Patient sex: M
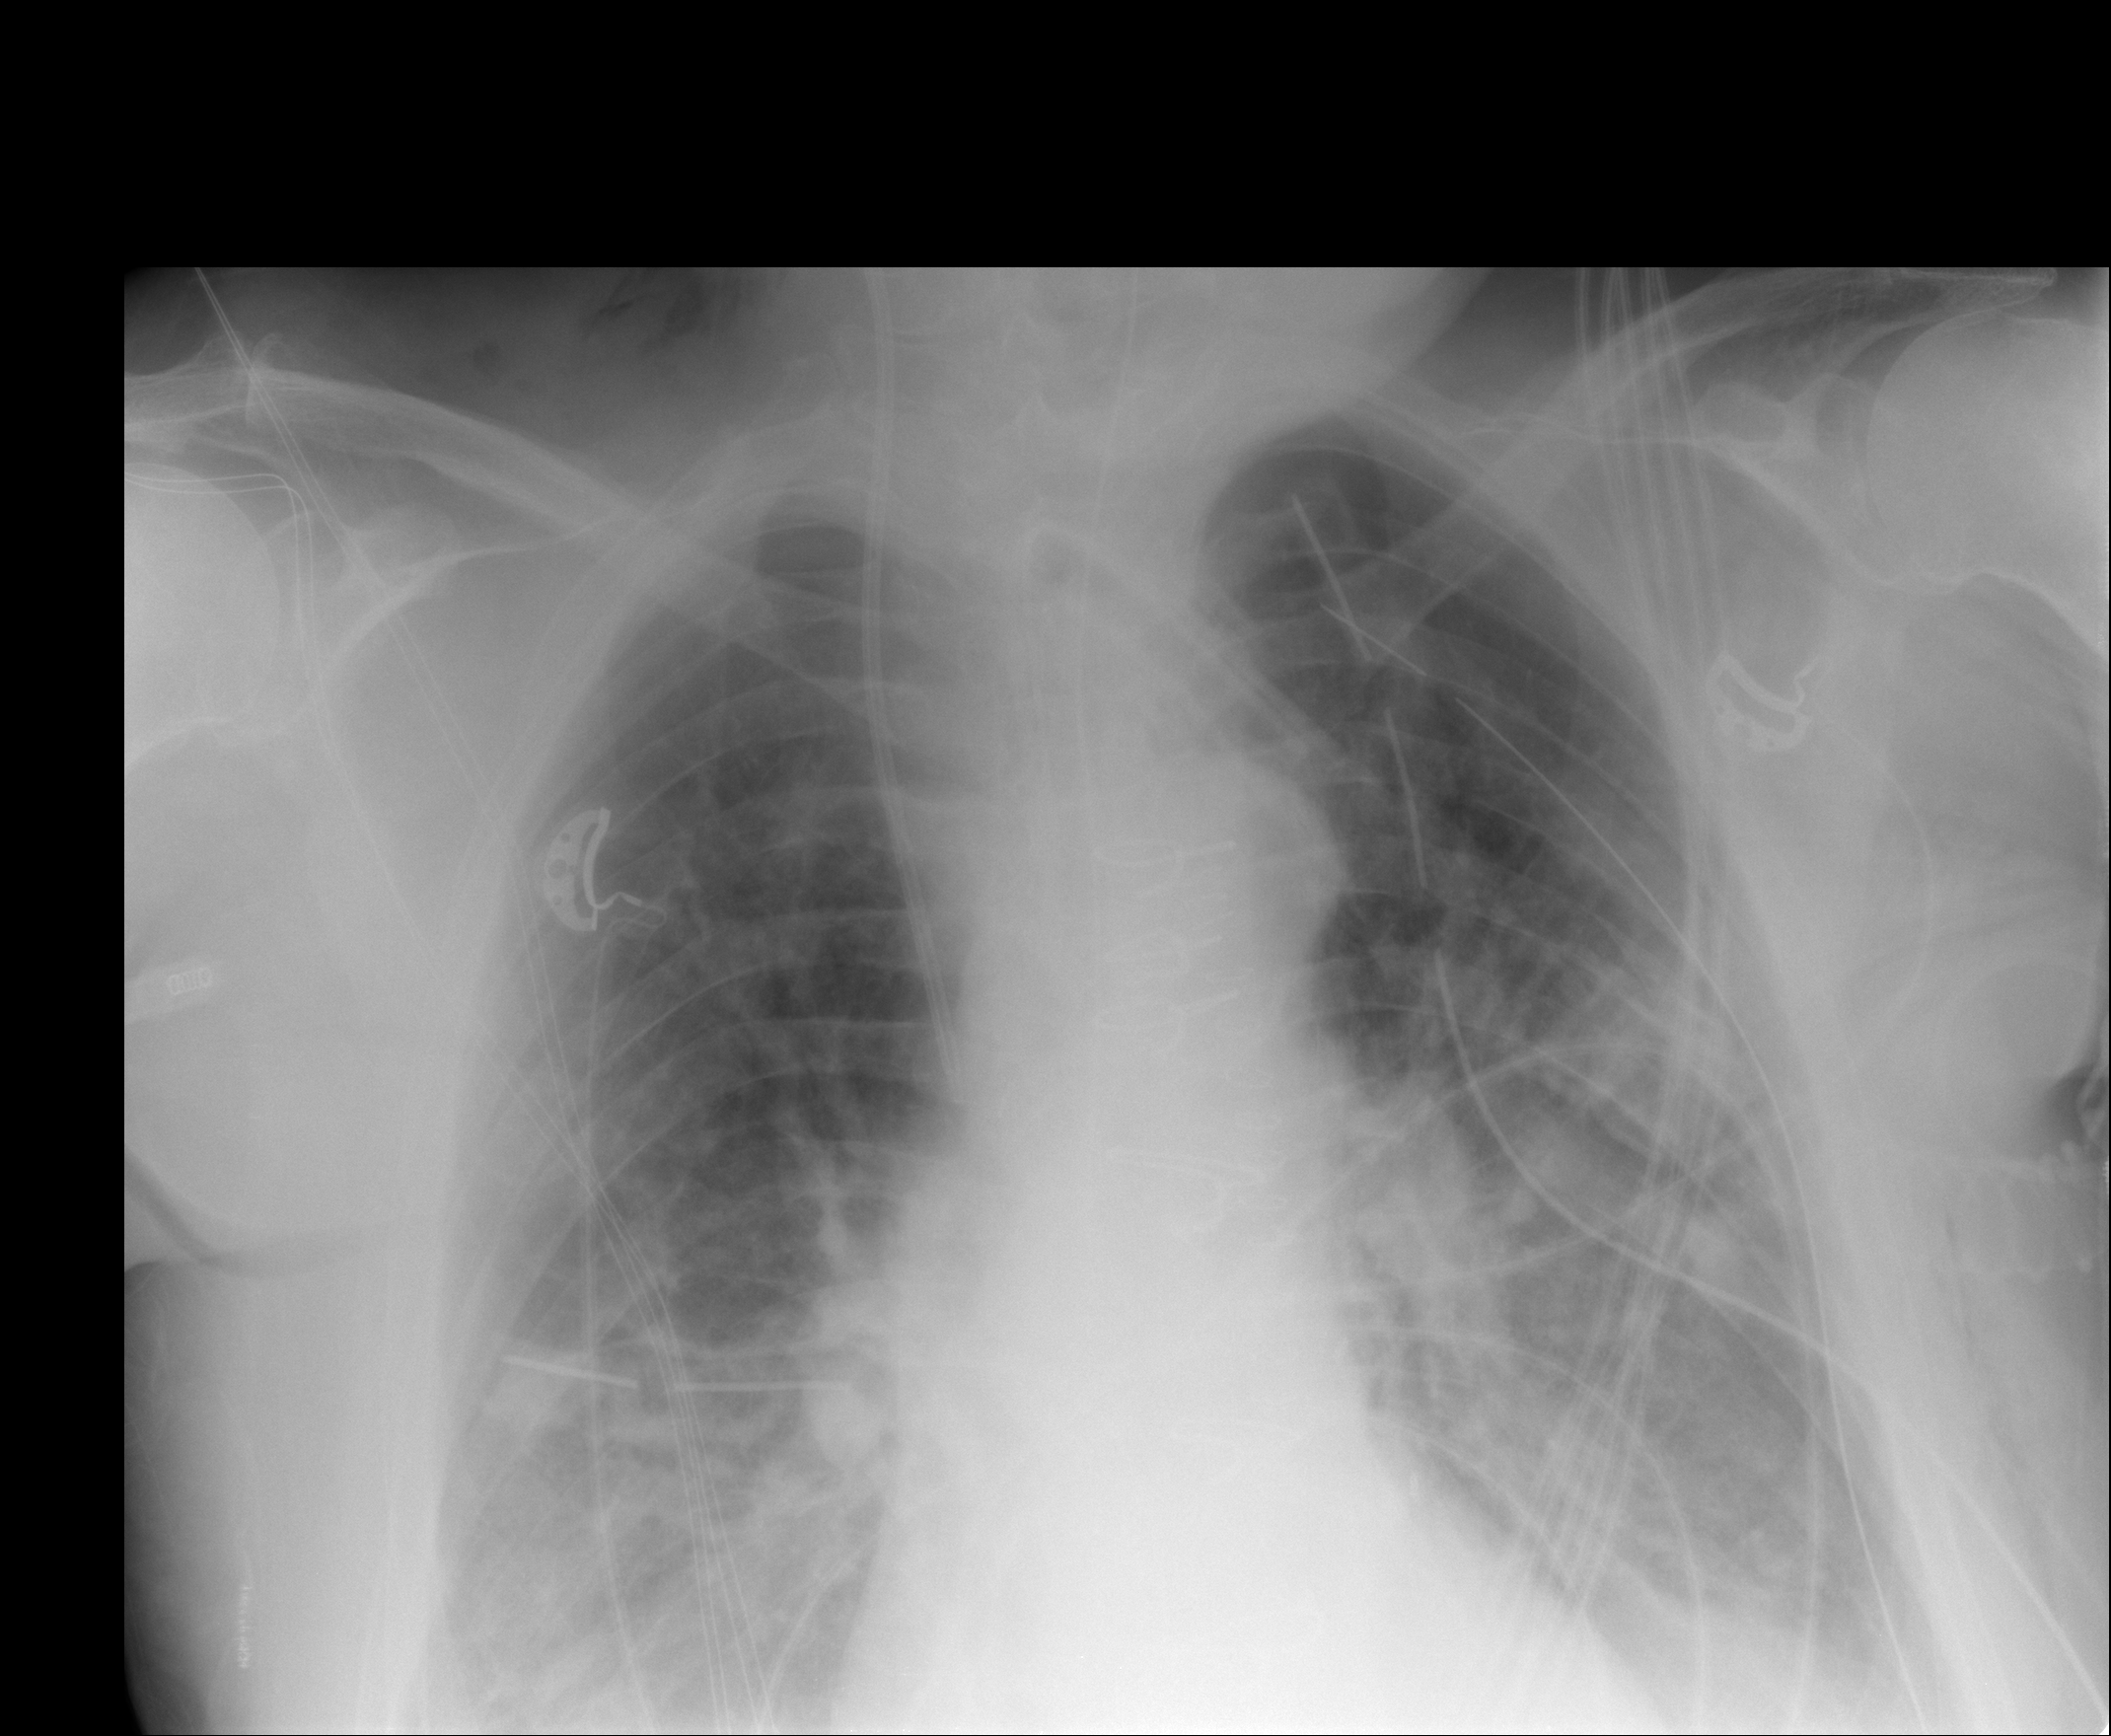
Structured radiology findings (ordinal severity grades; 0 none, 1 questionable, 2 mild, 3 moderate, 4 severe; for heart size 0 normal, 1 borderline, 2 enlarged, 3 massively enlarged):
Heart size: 0
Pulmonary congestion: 2
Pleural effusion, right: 2
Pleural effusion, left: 2
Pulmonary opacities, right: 3
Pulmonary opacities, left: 3
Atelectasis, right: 2
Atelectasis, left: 2